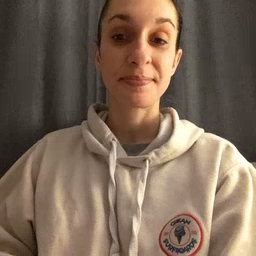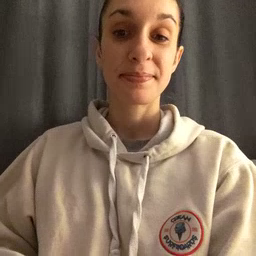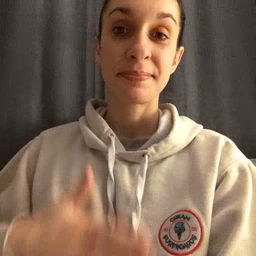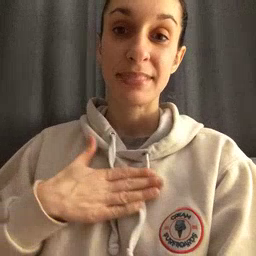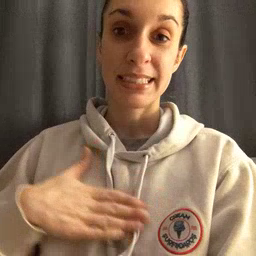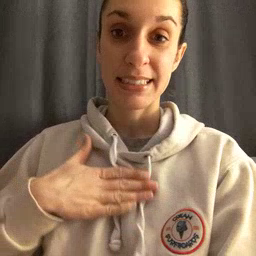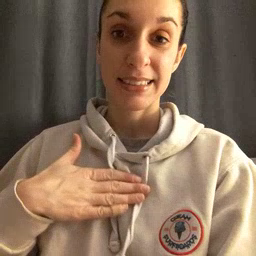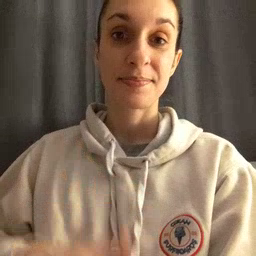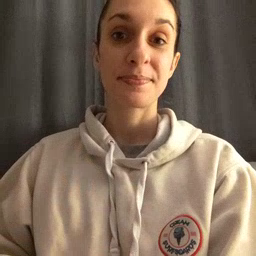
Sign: please